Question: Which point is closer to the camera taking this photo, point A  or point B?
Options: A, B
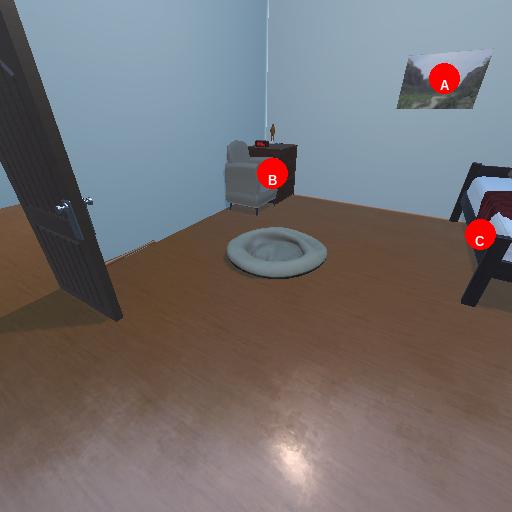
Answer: A